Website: crate-barrel
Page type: billing-address
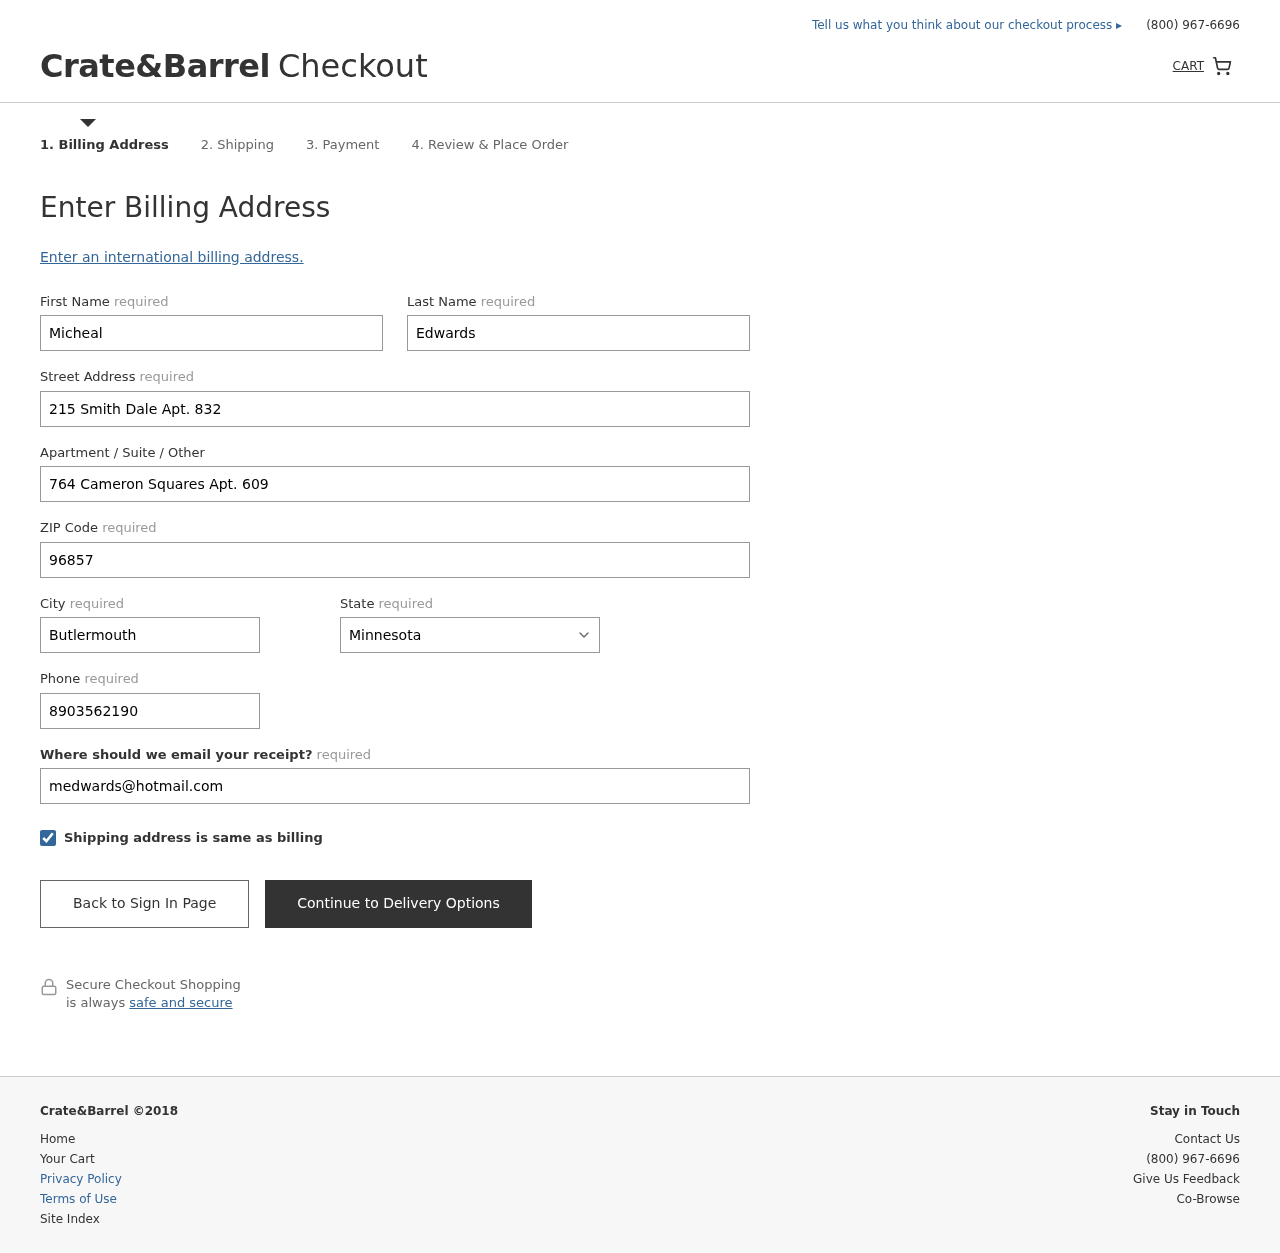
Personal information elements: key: PII_STATE
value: Minnesota
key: PII_FIRSTNAME
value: Micheal
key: PII_LASTNAME
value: Edwards
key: PII_STREET
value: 215 Smith Dale Apt. 832
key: PII_STREET2
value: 764 Cameron Squares Apt. 609
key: PII_POSTCODE
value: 96857
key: PII_CITY
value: Butlermouth
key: PII_PHONE
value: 8903562190
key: PII_EMAIL
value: medwards@hotmail.com